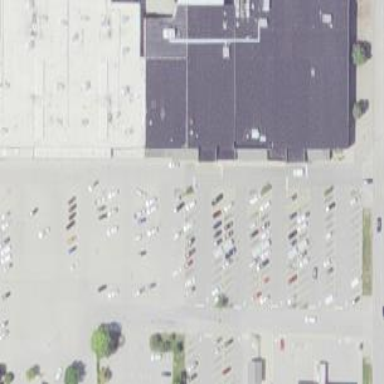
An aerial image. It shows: Retail area.